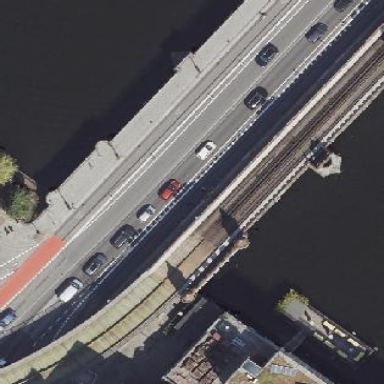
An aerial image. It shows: Bridge supported by piers.